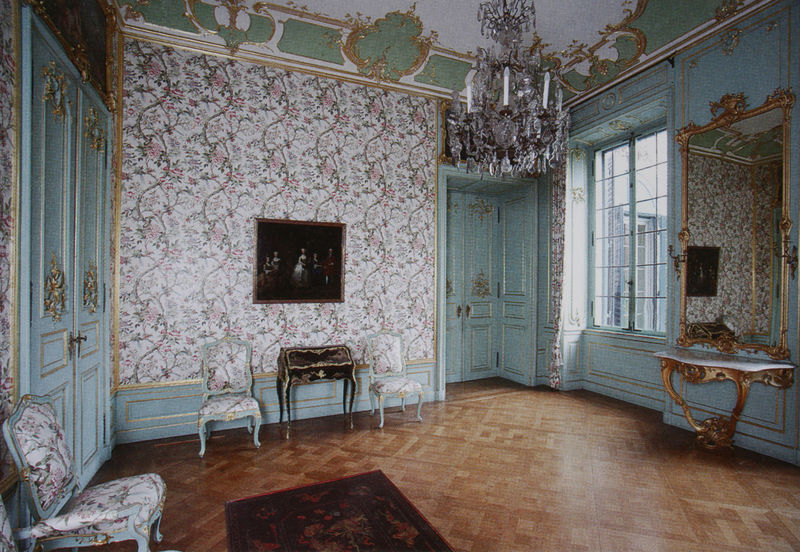
Titel: Vorzimmer der unteren Südwohnung
Künstler: François de (d. Ä.) Cuvilliés
Standort: Calden
Institution: Schloss Wilhelmsthal
Schlagwörter: blau, gemälde, schatten, weiß, grün, blumen, fenster, frankreich, glas, hell, lampe, licht, marmor, pastell, raum, stuhl, stühle, tisch, tür, türkis, zimmer, rosen, rot, schloss, muster, ornament, teppich, barock, rahmen, silber, sockel, bild, innenraum, möbel, spiegel, sonne, boden, gold, interieur, sessel, stoff, decke, rokoko, rosa, seide, beine, hellblau, himmelblau, bilder, kommode, schrank, schreibtisch, türen, parkett, blümchen, saal, könig, polster, salon, tapete, holzboden, floral, kerzen, kronleuchter, leuchter, lüster, stuck, edel, flucht, foto, fotografie, photographie, wände, nische, truhe, blumenmuster, vergoldet, fensterrahmen, münchen, palast, scheiben, einlegearbeit, intarsien, photo, verziert, fries, lustschloss, sims, biedermeier, gesims, kristall, farbfoto, residenz, türgriff, empfang, königlich, konsole, rokokko, schlüssel, sekretär, mint, nymphenburg, kunsthalle, aufnahme, vertäfelung, armleuchter, deckenmalerei, palst, rocaille, flügeltüren, eckansicht, prunkvoll, mintgrün, tapeten, kartuschen, amalienburg, konsoltisch, soiegel, asdasd, türwangen, ads, asd, 89okluiluiljkljk, ilou, il89ouiolul, as, asdhgujkiuikoui, louiouiouiokluzk, ljhkl8